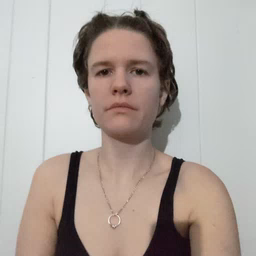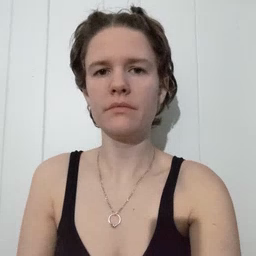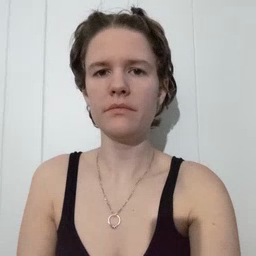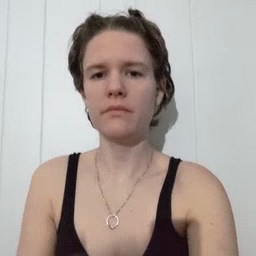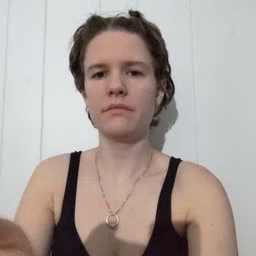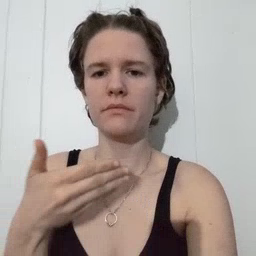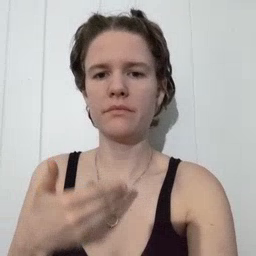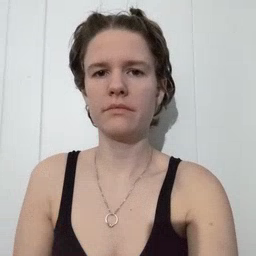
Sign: before